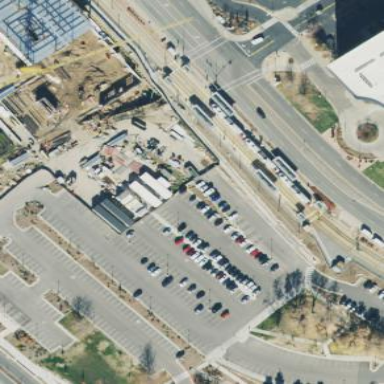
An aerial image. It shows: Concrete platform with shelter for light rail services.